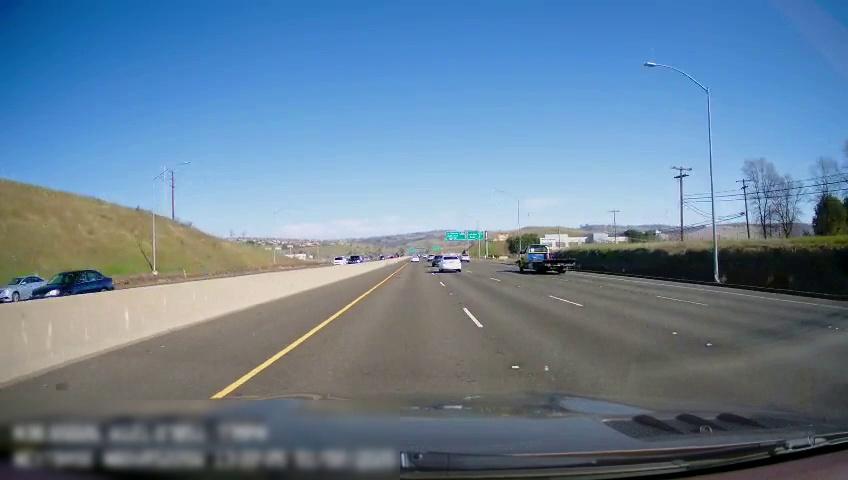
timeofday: Day
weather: Sunny
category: Drivable Space
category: Drivable Space
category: Vehicles | Car
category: Vehicles | Car
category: Vehicles | SUV
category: Vehicles | SUV
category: Vehicles | Car
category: Vehicles | Car
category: Vehicles | Other LV
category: Vehicles | SUV
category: Lanes | Current Lane
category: Lanes | Current Lane
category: Lanes | Alternate Lane
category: Lanes | Alternate Lane
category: Lanes | Alternate Lane
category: Traffic | Signs
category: Traffic | Signs